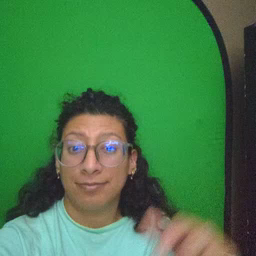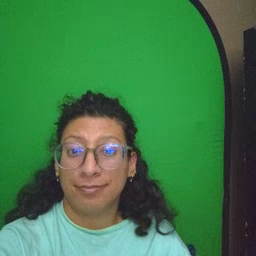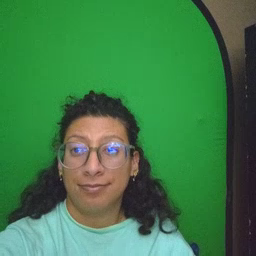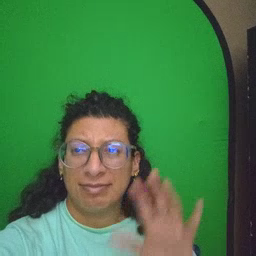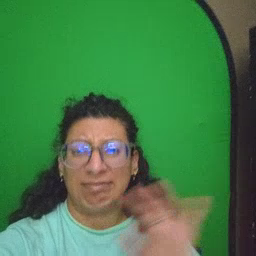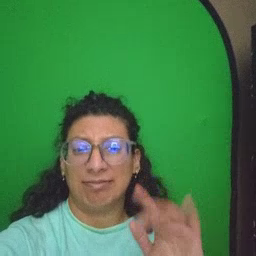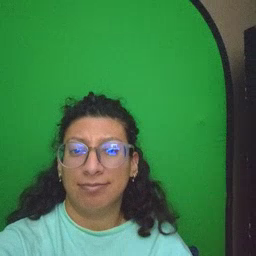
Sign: yucky